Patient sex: M
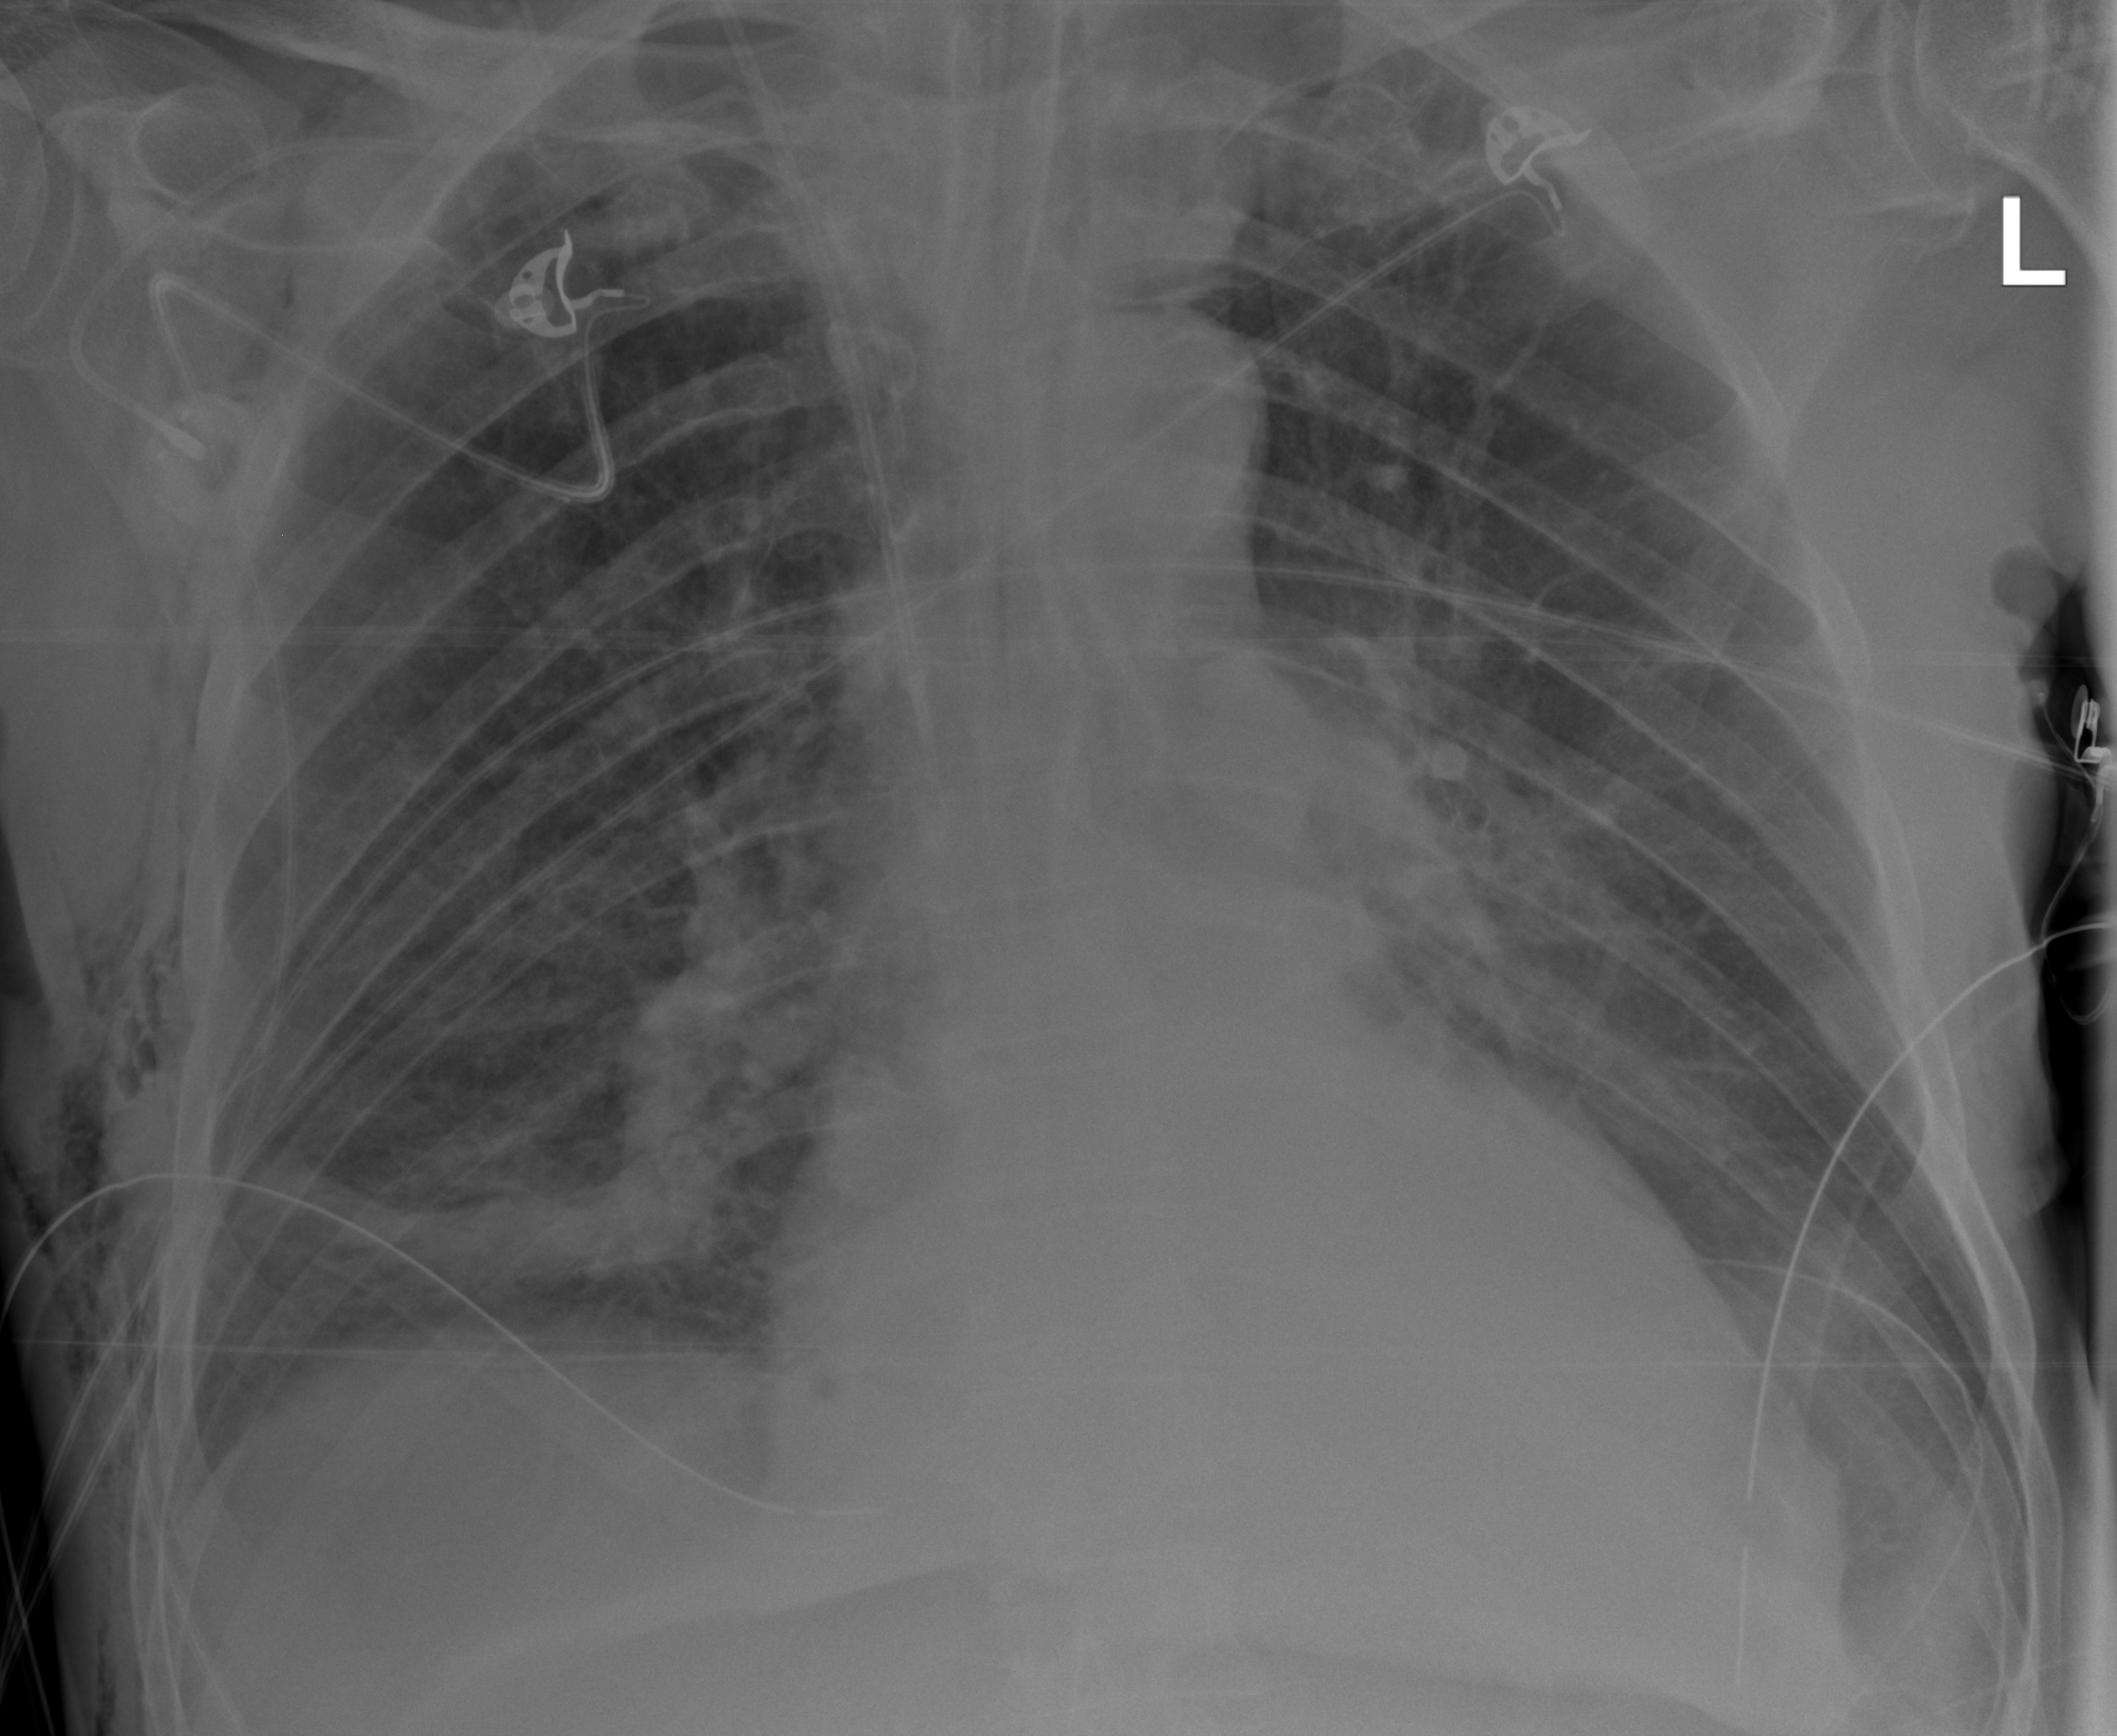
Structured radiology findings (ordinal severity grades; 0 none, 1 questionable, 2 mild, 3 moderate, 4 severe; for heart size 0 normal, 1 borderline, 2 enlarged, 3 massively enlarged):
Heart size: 2
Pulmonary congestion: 2
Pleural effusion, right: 2
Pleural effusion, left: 2
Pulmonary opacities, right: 0
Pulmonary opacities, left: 0
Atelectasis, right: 3
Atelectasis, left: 2